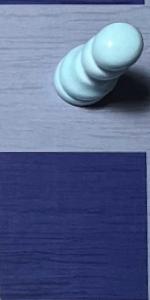
Label: Empty